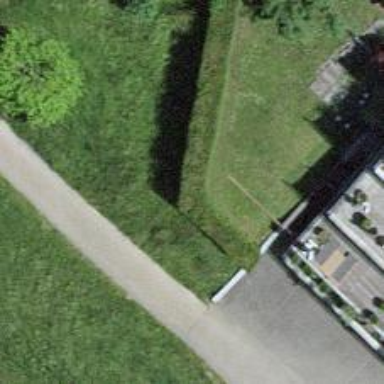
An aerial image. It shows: Hedge barrier.